Question: I have an Angular website with a Bootstrap theme built primarily for iPhone users and since the IOS8 update I have found problems relating to scrolling. The site behaves fine until I scroll, once I have scrolled the links behave erratically eg if I press Button 2, the link from Button 1 will open. Also some CSS3 styles are not working eg ':nth-child(even)' I have searched for days trying to find a link between this behaviour and a scrolling bug but I can't find a fix anywhere. Unfortunately I cannot post the website link but it consists of a fixed Header and Footer, and a div set to 'overflow: auto;' Any help is greatly appreciated :)
'''
.scrollable {
overflow: auto;
-webkit-overflow-scrolling: touch;
position: absolute;
top: 47px;
bottom: 0px;
left: 0px;
right: 0px;
}
'''
I have added an image from IOS simulator to illustrate the problem. I used Inspect Element to highlight the placement of the Anchor tag after scrolling. It's like Safari does not reset the position after scrolling.

I think that this problem is related to the footer which is positioned using 'position: fixed;' I haven't been able to confirm this yet but it looks like the root of the problem.
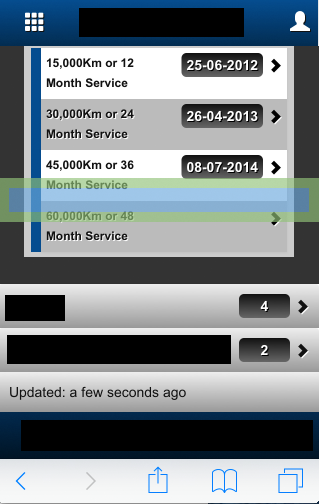
Answer: A developer at work managed to solve this issue by removing transitions between pages. See the code he commented out below. It was found in controllers.js. Hopefully this example will help you find the transition code in your project.
'''
$scope.slide = '';
$rootScope.back = function() {
//$scope.slide = 'slide-right';
$window.history.back();
}
$rootScope.go = function(path){
//$scope.navLeft = false;
//$scope.navRight = false;
//$scope.slide = 'slide-left';
$location.url(path);
}
'''